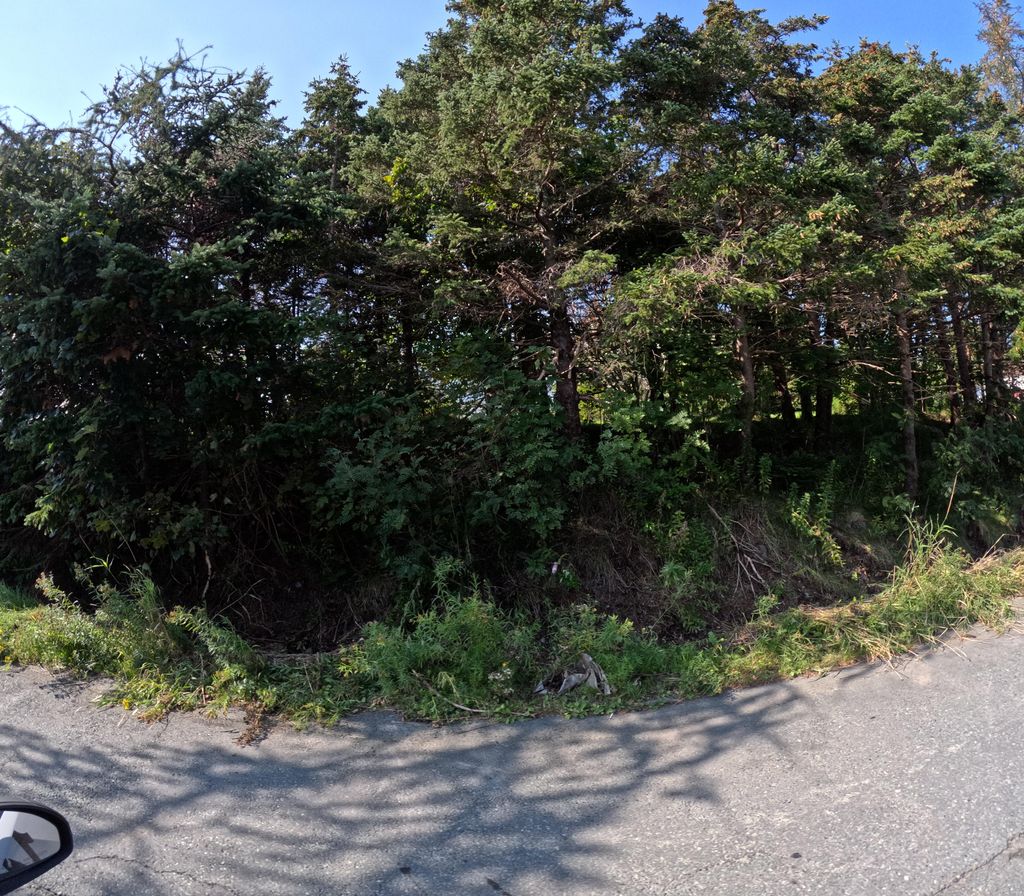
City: st_johns